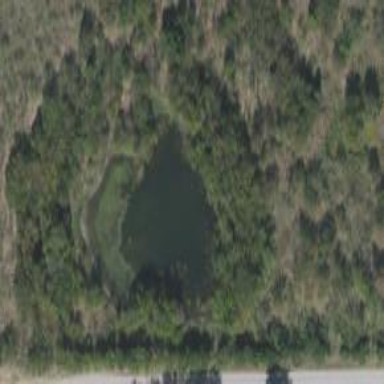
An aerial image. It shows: Serene pond surrounded by nature.